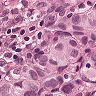
Metastatic tissue present: yes